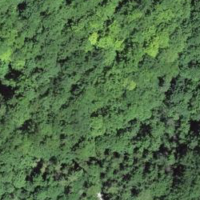
EUNIS habitat code: 41
Species observed at this site:
Cardamine heptaphylla